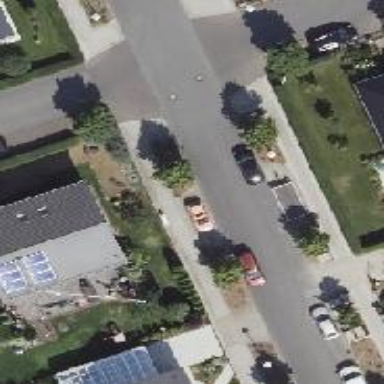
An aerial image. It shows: Sidewalk.